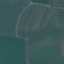
Label: AnnualCrop